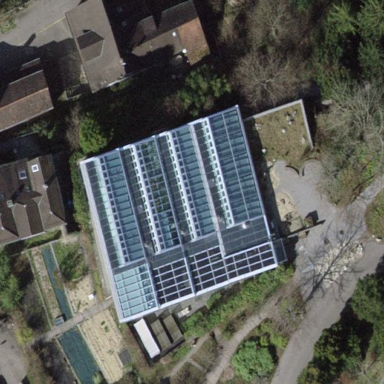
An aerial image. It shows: Greenhouse.